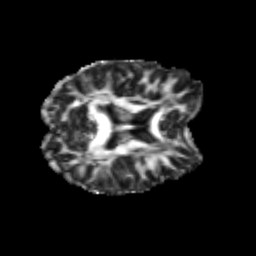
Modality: FA
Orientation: axial
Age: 24
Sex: male
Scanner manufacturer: siemens
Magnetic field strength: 3 T
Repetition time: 3.5 s
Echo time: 0.113 s